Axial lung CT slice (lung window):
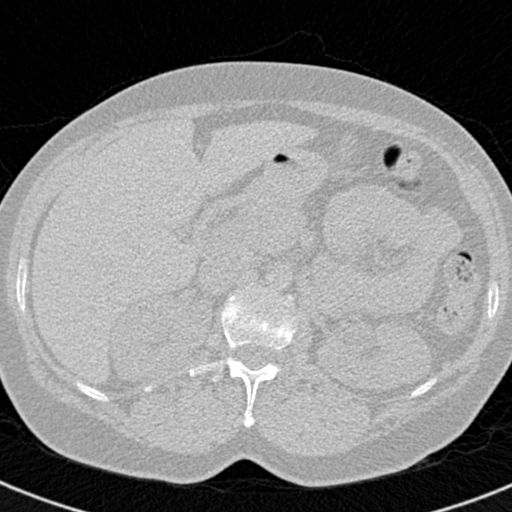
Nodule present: no